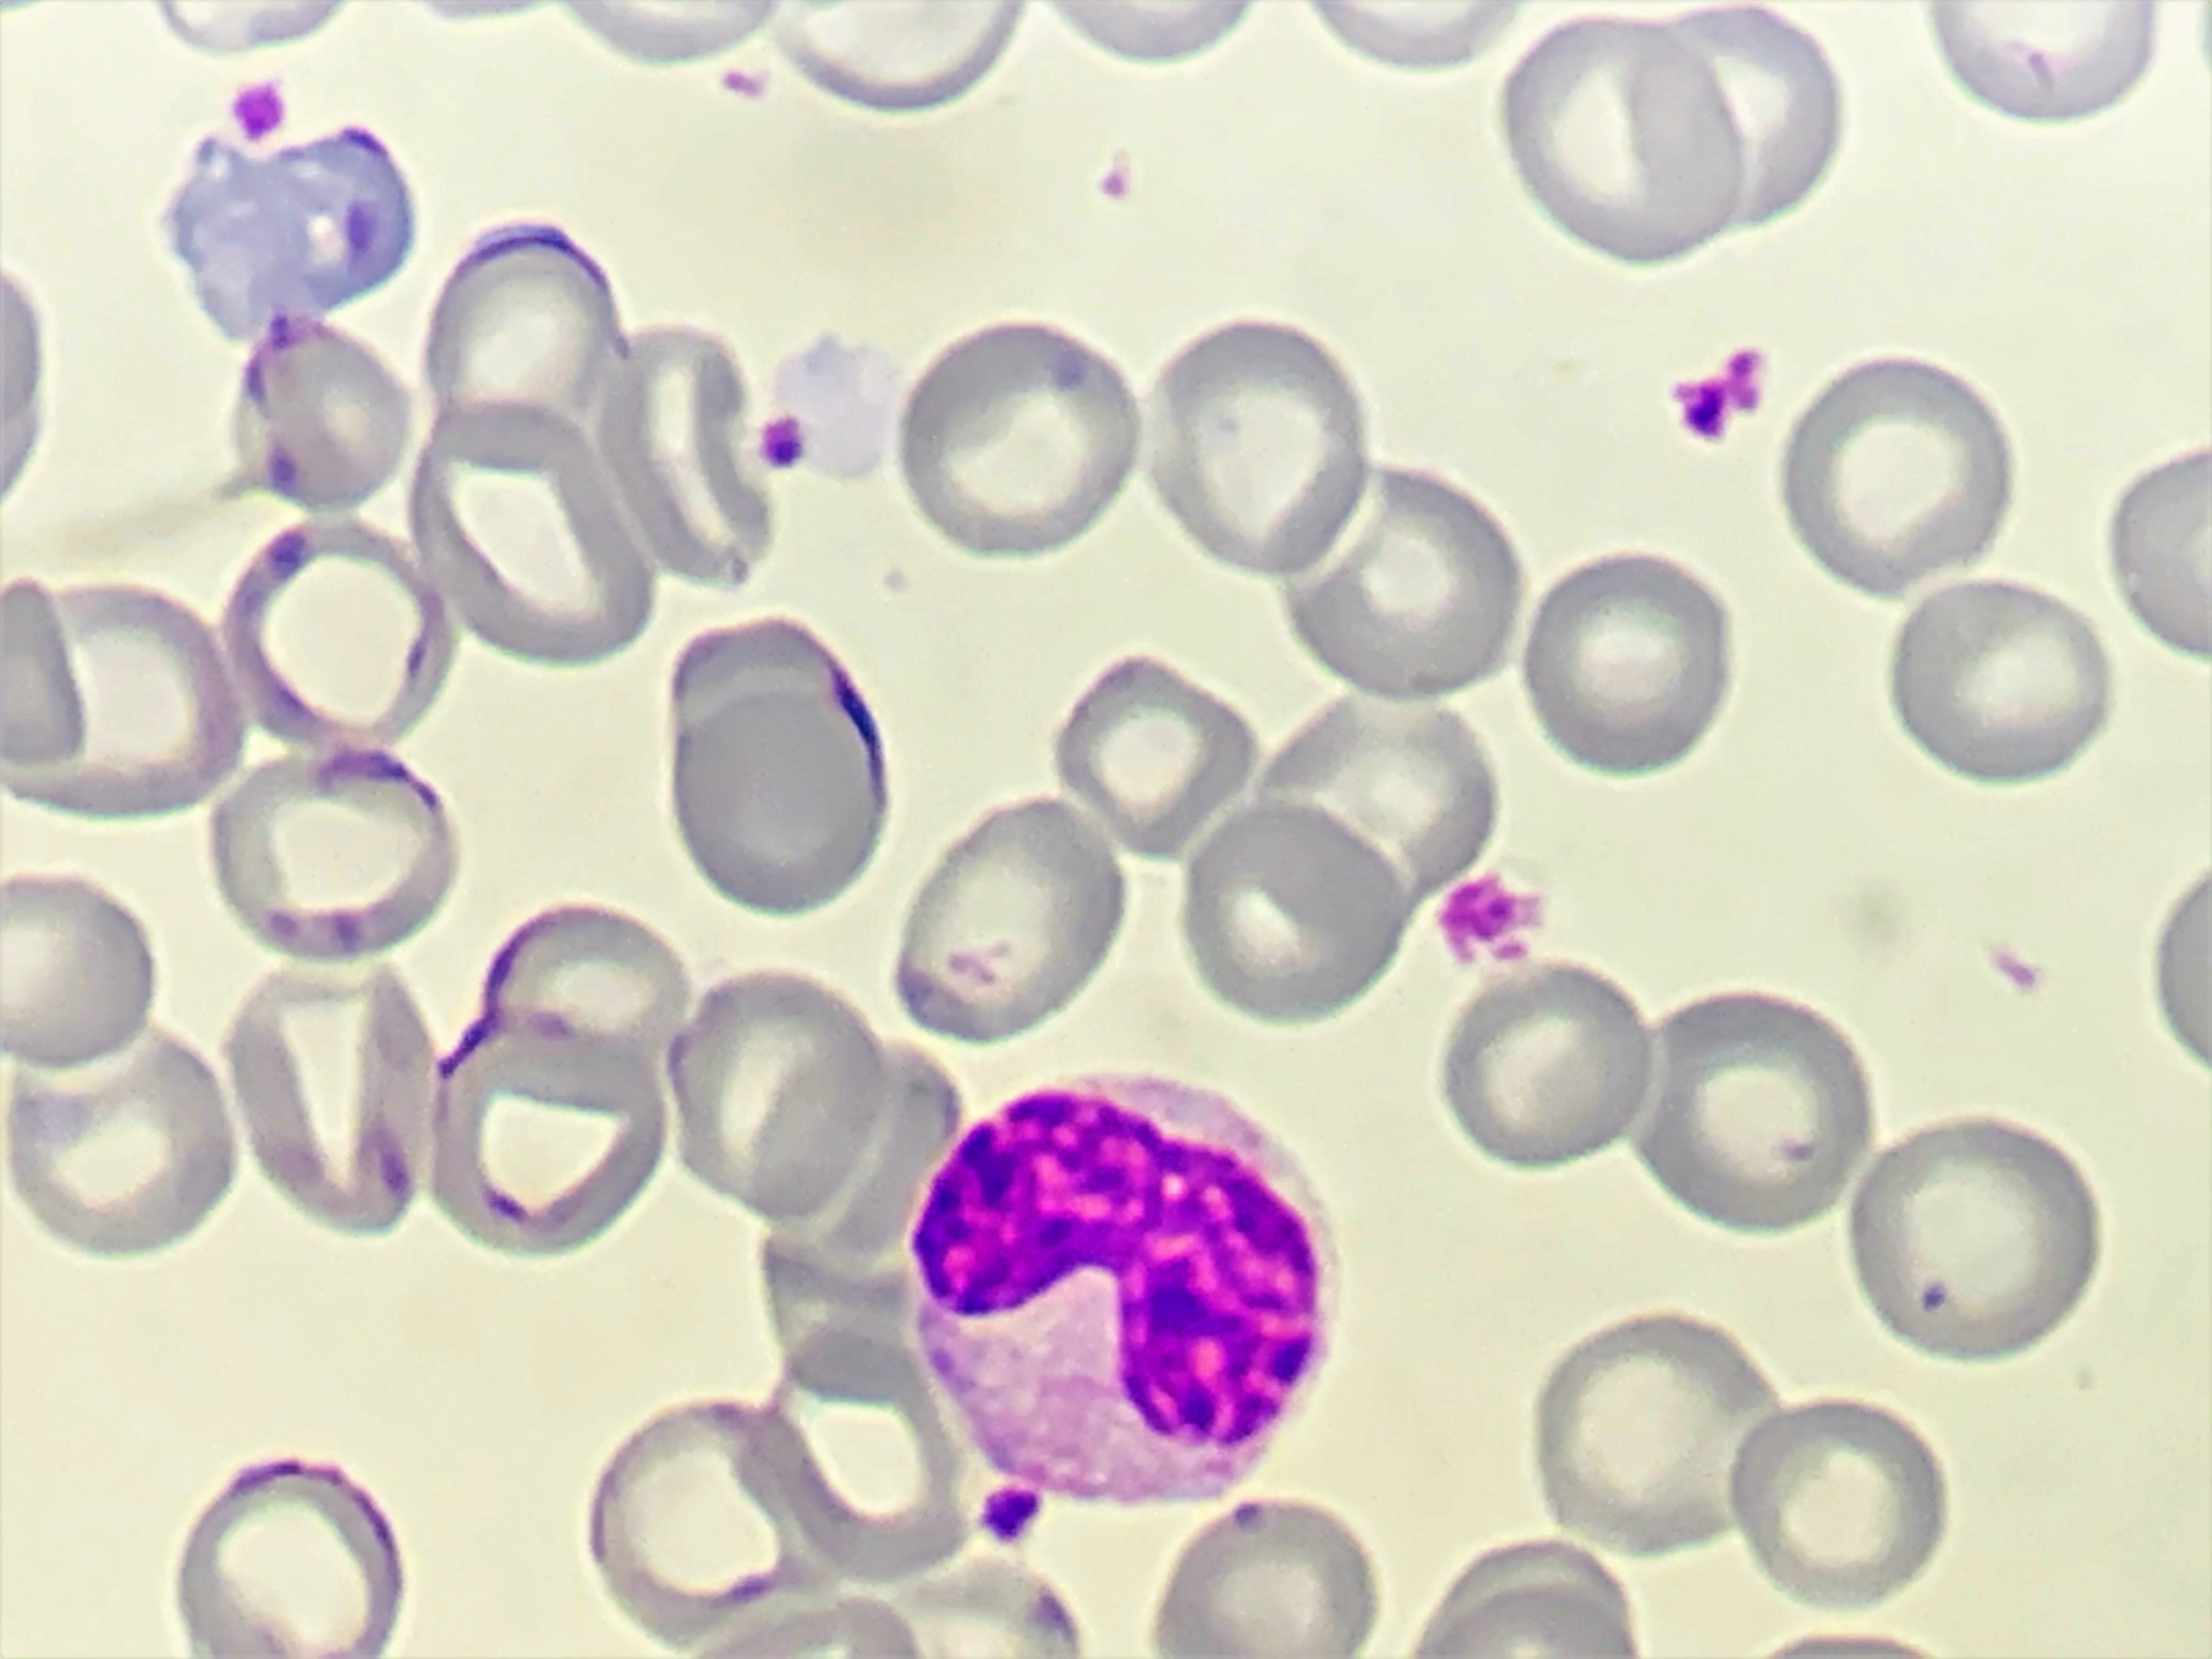
Cell type: BAND CELLS